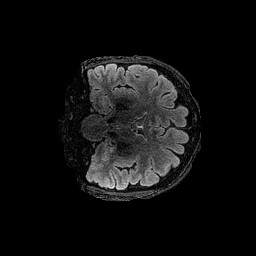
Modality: FLAIR
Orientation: coronal
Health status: ill
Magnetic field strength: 3 T